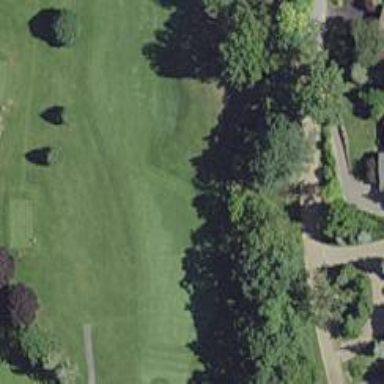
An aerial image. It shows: Golf hole.